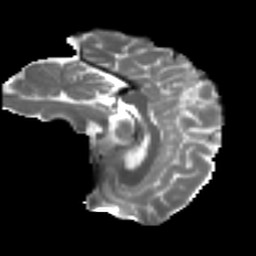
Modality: T2w
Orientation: sagittal
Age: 32
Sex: male
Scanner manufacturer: ge
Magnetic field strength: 3 T
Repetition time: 7.8 s
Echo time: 0.061 s